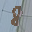
Label: 8